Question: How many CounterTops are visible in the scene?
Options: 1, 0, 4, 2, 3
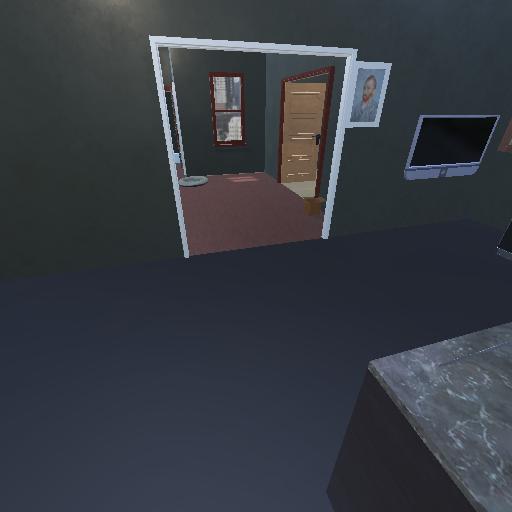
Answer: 1